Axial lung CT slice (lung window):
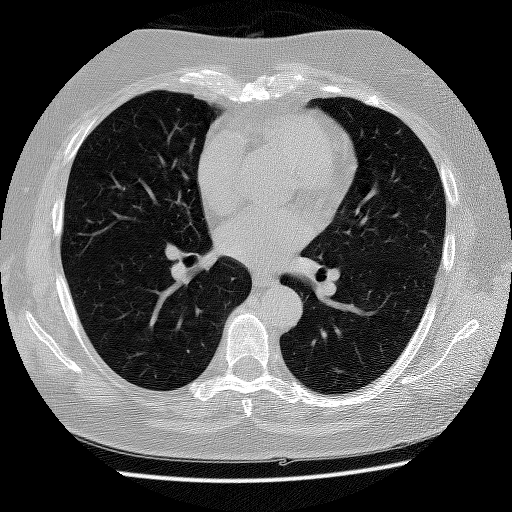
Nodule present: no